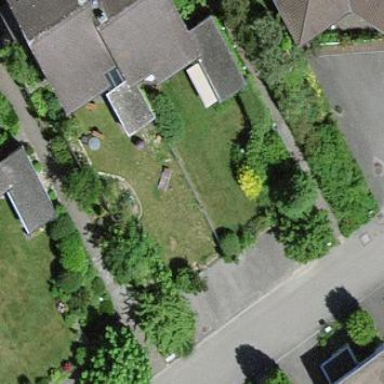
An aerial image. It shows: Garages with flat grass-covered roofs.